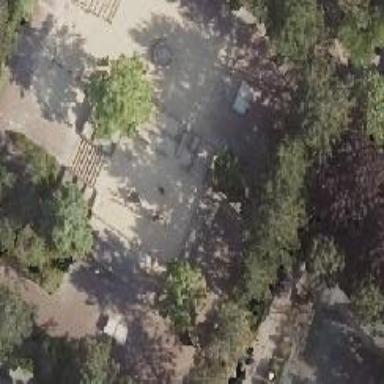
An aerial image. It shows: Playground featuring climbing frame.